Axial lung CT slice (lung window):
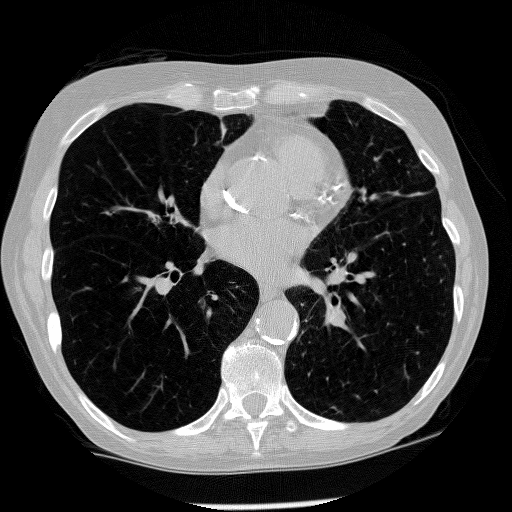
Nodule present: no